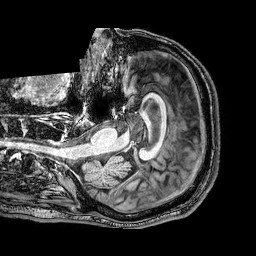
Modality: T1w
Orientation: axial
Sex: male
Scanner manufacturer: philips
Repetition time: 0.008067 s
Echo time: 0.00369 s